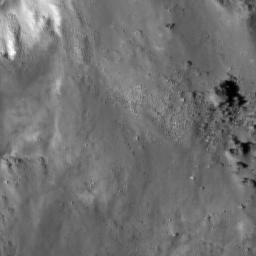
Host type: background_regolith
Lunar coordinates: latitude nan, longitude nan